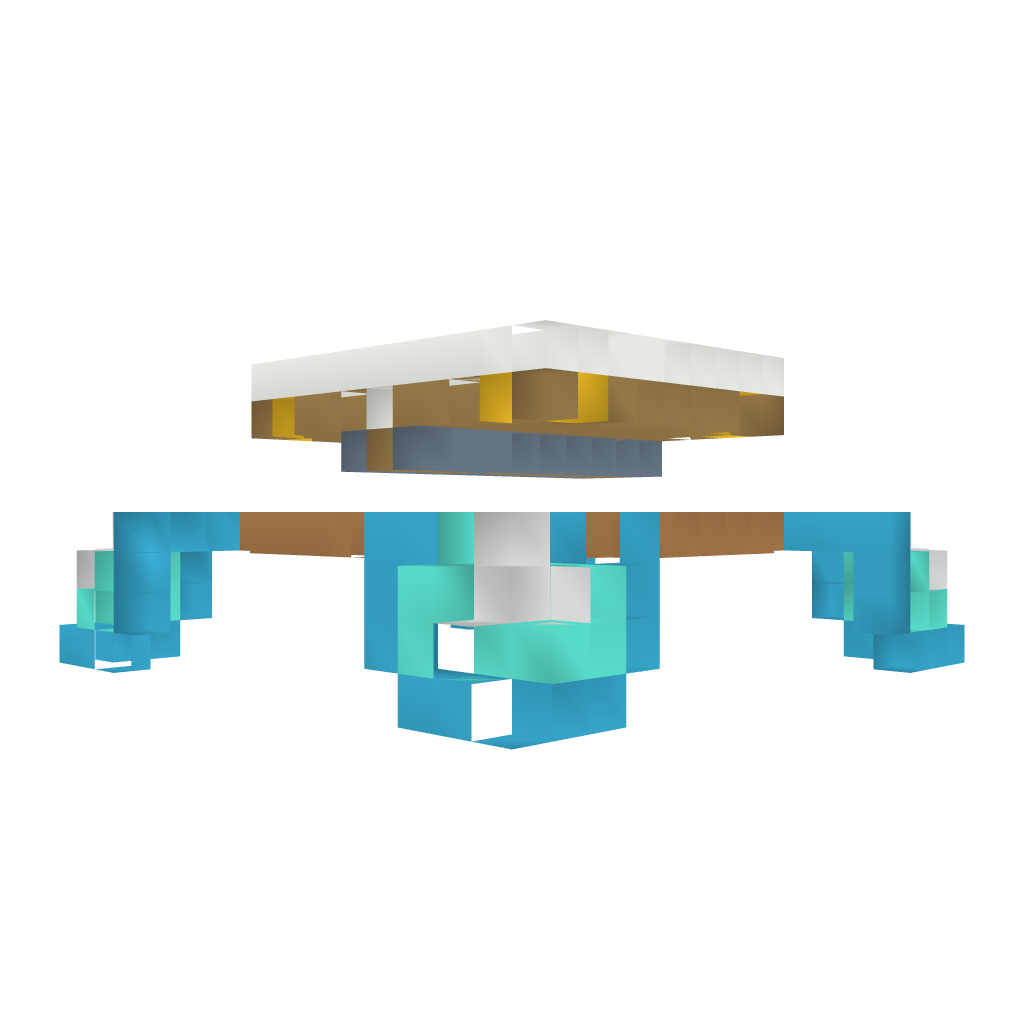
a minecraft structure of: Large Enchantment Table